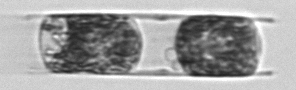
Label: Hemiaulus